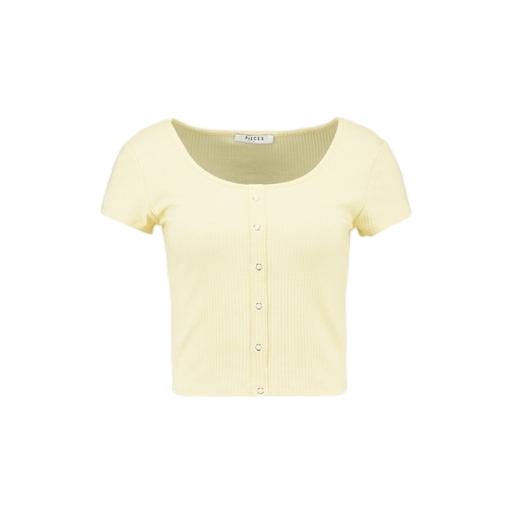
short-sleeve top only macy, pale yellow fitted t shirt, button up tee, white background